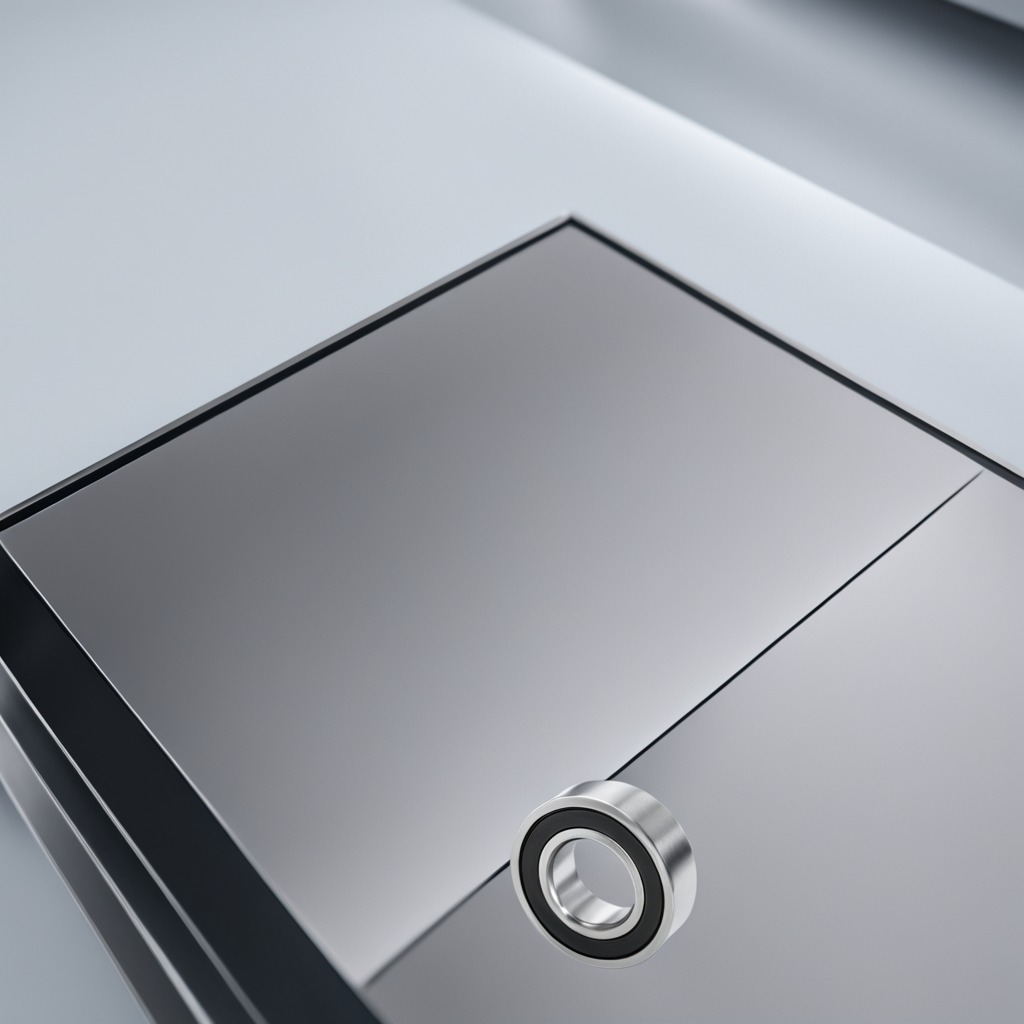
A metal ball bearing lies on a stainless steel table in a high-end prototyping lab.